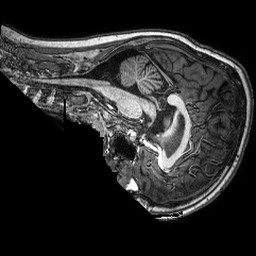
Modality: T1w
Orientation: sagittal
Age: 14
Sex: male
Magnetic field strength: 3 T